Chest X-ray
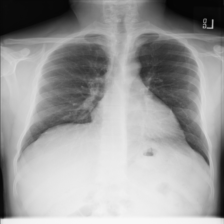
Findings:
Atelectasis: negative
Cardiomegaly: negative
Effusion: negative
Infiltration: positive
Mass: negative
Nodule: negative
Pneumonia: negative
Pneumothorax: negative
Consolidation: negative
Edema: negative
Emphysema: negative
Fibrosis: negative
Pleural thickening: negative
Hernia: negative